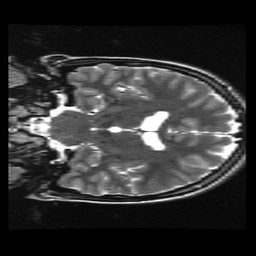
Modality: T2w
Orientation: coronal
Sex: female
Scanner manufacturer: ge
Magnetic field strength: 3 T
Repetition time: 5 s
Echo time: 0.1015 s